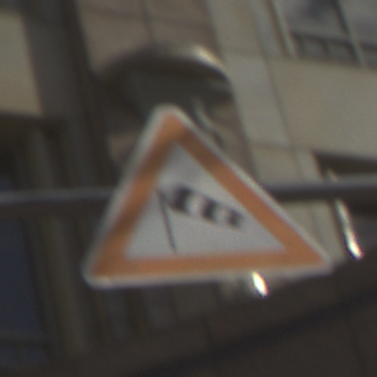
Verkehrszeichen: SeitenwindVonLinks
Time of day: MorningAfternoon
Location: Outdoor (Urban)
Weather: PartlyCloudy
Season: NotSpecified
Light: Natural